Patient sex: M
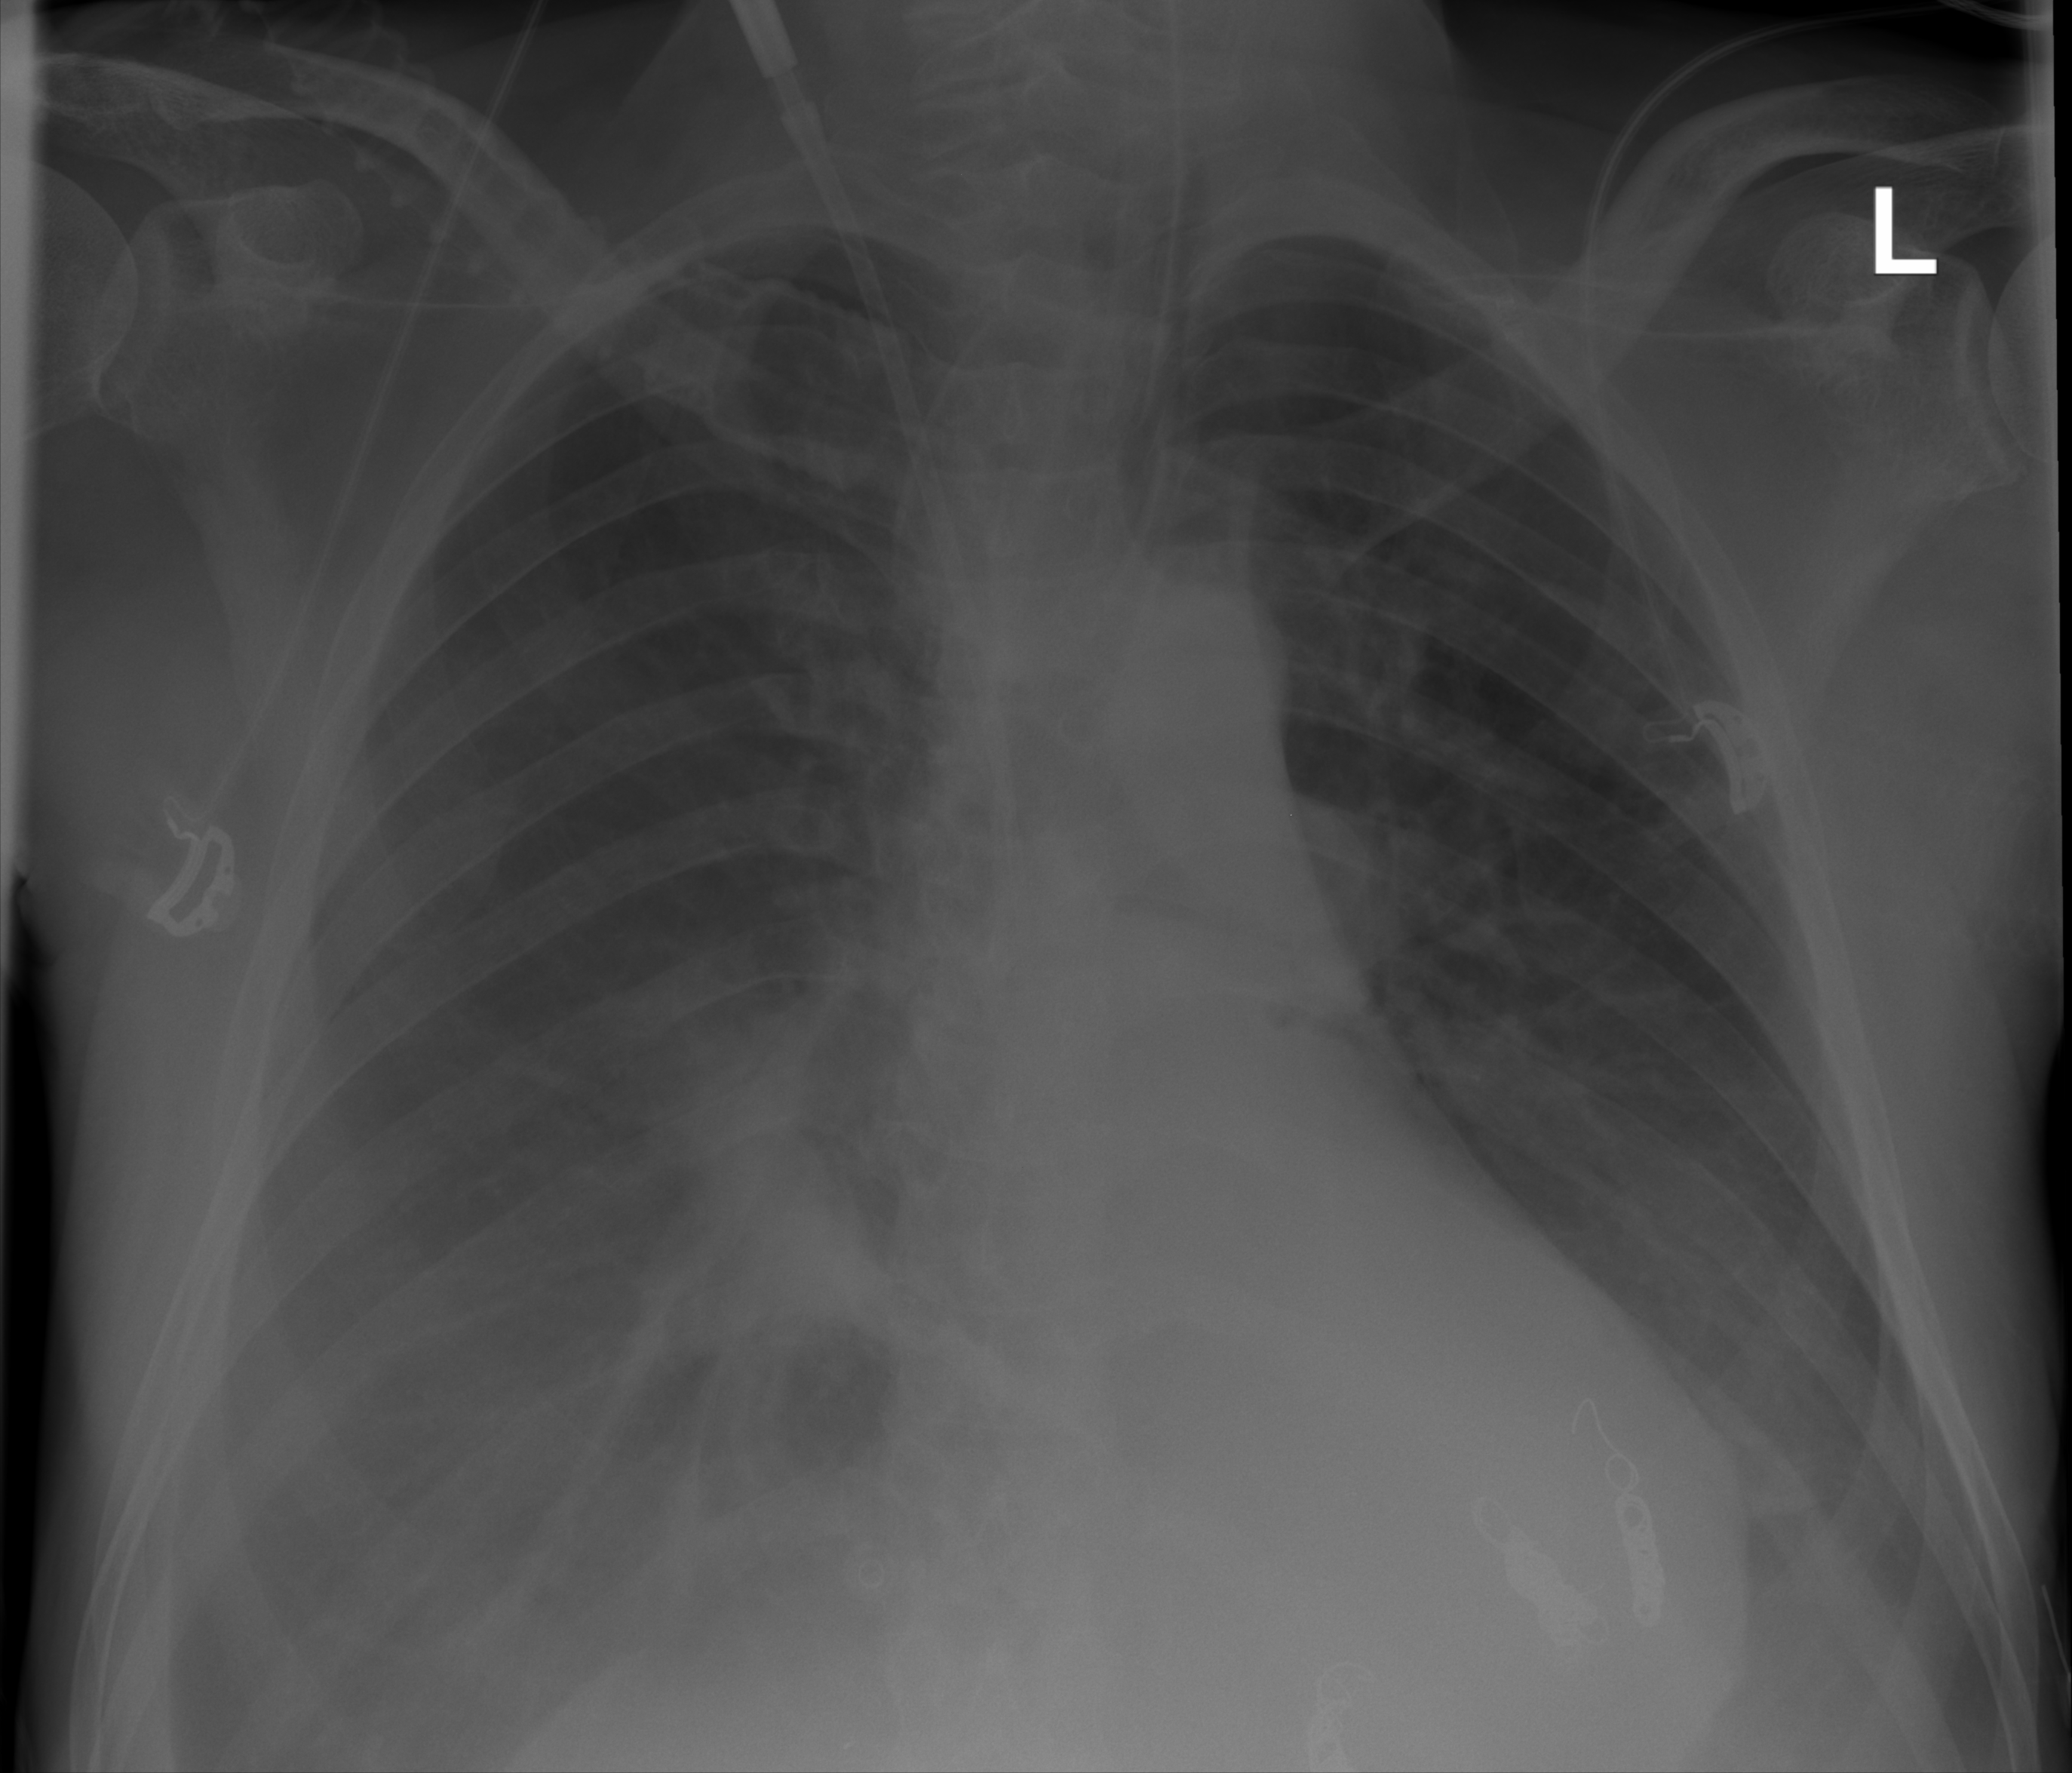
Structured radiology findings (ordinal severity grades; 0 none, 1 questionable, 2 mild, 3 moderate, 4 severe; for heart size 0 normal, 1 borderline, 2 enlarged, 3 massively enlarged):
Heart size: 0
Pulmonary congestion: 0
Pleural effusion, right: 2
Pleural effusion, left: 1
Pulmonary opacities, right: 0
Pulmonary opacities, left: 0
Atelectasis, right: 2
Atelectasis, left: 2